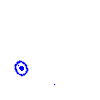
Particle: pion